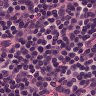
Metastatic tissue present: no